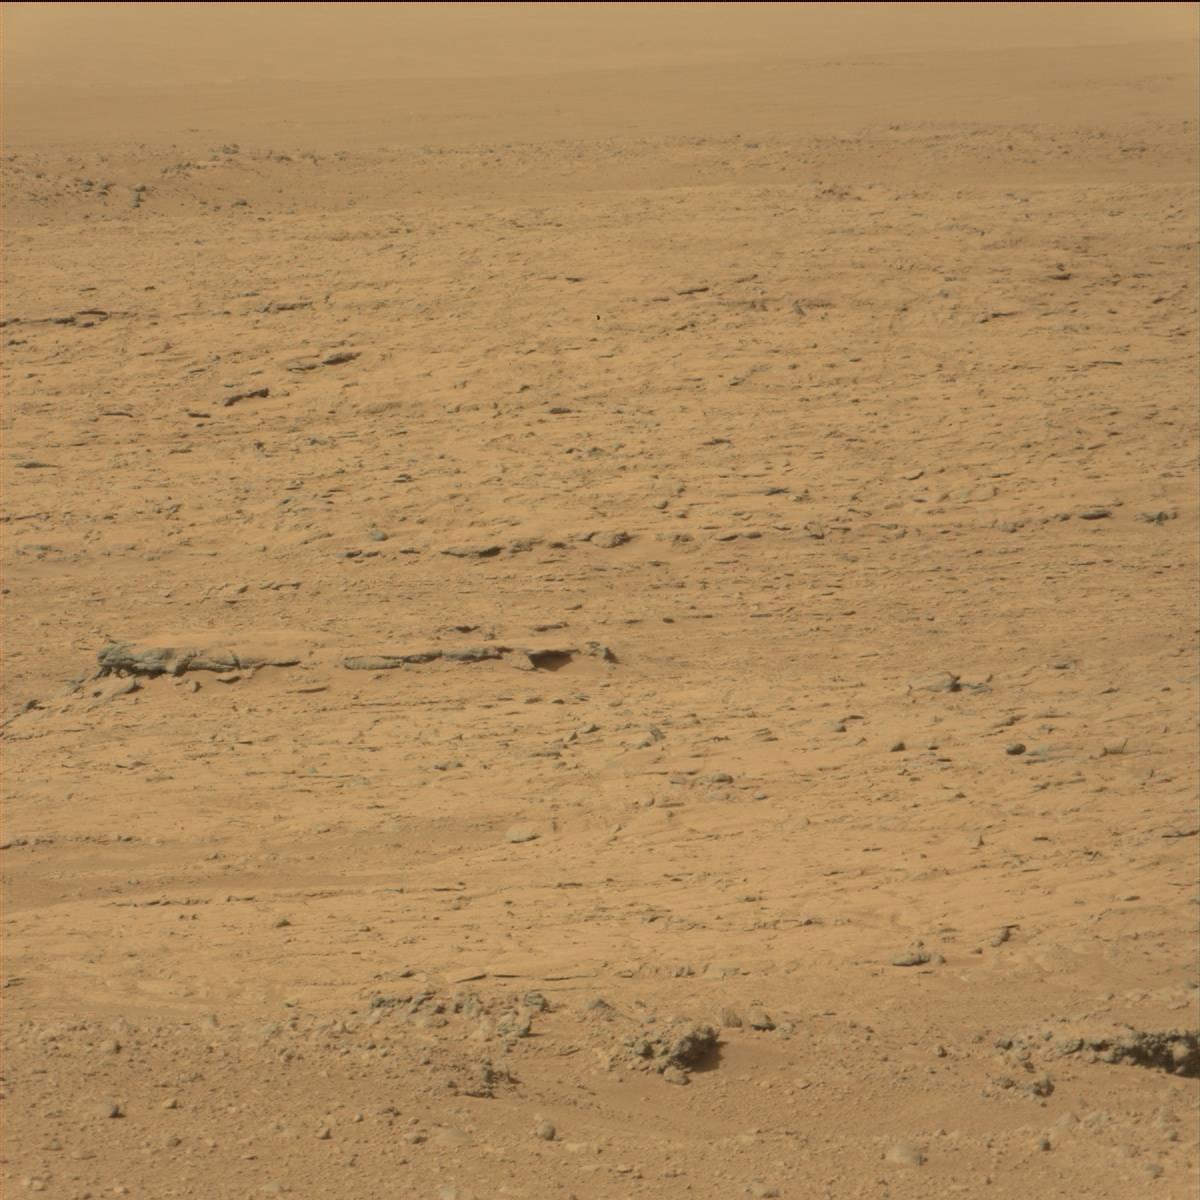
Terrain classes present: Bedrock, Ridge, Rock, Sand / Soil